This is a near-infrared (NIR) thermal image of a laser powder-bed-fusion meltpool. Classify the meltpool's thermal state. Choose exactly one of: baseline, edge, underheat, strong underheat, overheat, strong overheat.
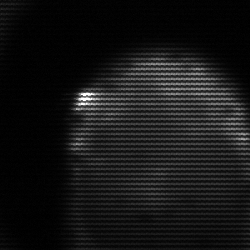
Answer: edge